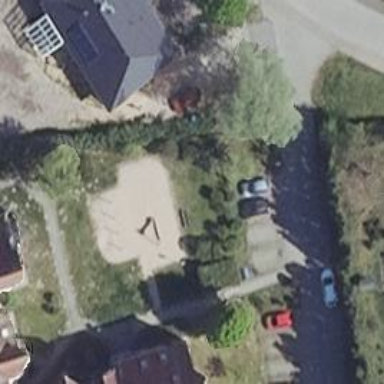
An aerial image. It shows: Playground area for leisure activities on the land.